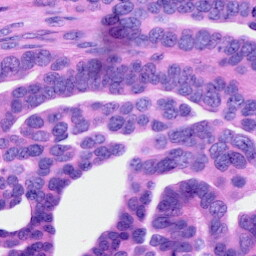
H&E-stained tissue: Ovarian